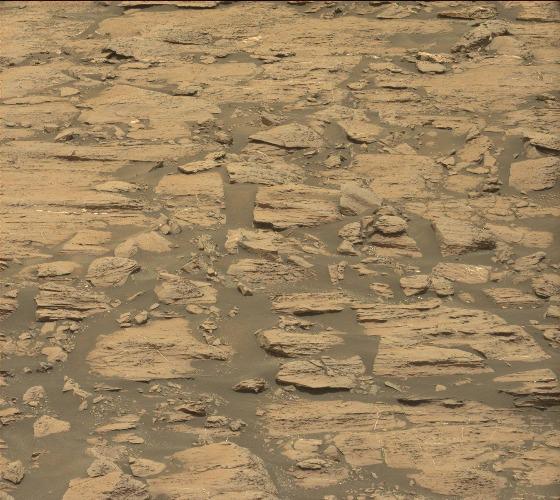
Terrain classes present: Bedrock, Gravel / Sand / Soil, Rock, Shadow